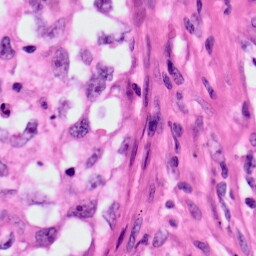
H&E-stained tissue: Lung